Question: I have a button in my view which, when clicked, displays the contents of a partial view. Each time the user clicks the button, the content of the partial view is added. This works, however, the main view does not bump down in order to allow room for the fields from the partial view. So, after the second click, the fields from the partial view overlap the main view's content.
I have tried adding an event on the button click which appends line break tags to the div where the partial view will appear, but that isn't moving the page content down.
How do I bump down the content in the main view?

Jquery:
'''
$('#btn-add-employment').click(function () {
var num = parseInt($('#employer-count').val());
if ((num+1) > 3) {
$('#employer-limit').text("Limit of 3 employers");
} else {
$('#employer-count').val(num + 1);
$('#employer-limit').empty();
var id = 0; //set to 0 because for now, appicant record has not been created yet.
$.ajax({
type: "POST",
url: "@Url.Action("AddEmploymentHistory")",
data: { ApplicantID: id, RecordNum: (num+1) },
success: function(result) {
$('#employment-history_' + (num+1)).html(result);
}
});
}
});
'''
HTML:
'''
<button class="btn btn-default" type="button" id="btn-add-employment">Add Employer</button>
<span id="employer-limit"></span>
<input type="hidden" id="employer-count" value="0" />
<div id="employment-history_1"></div>
<div id="employment-history_2"></div>
<div id="employment-history_3"></div>
'''
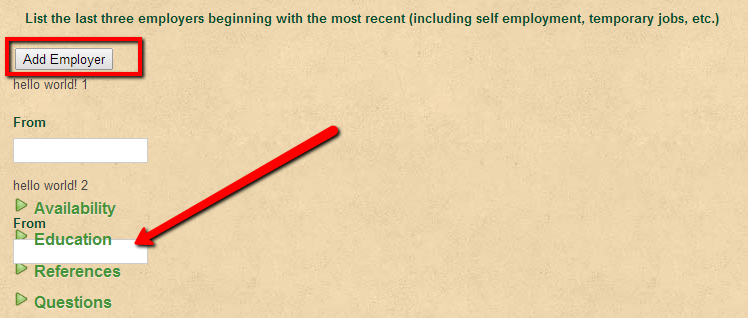
Answer: To solve this, I modified the jquery to find the current height value for the section, and then add to the height in order to make more space for the fields from the partial view. The total height of the section with the newly added partial view is it's current height, plus the original height. I don't save the original height, so it must be calculated using the number of partial views that have been added.
'''
$('#btn-add-employment').click(function () {
var num = parseInt($('#employer-count').val());
if ((num+1) > 3) {
$('#employer-limit').text("Limit of 3 employers");
} else {
$('#employer-count').val(num + 1);
$('#employer-limit').empty();
//adjust height on panel <<< NEW STUFF
var newheight = parseInt($('#collapseTwo').css('height').replace("px", "")) / (num + 1) + parseInt($('#collapseTwo').css('height').replace("px", ""));
$('#collapseTwo').css("height", newheight);
var id = 0; //set to 0 because for now, appicant record has not been created yet.
$.ajax({
type: "POST",
url: "@Url.Action("AddEmploymentHistory")",
data: { ApplicantID: id, RecordNum: (num+1) },
success: function(result) {
$('#employment-history_' + (num+1)).html(result);
}
});
}
});
'''